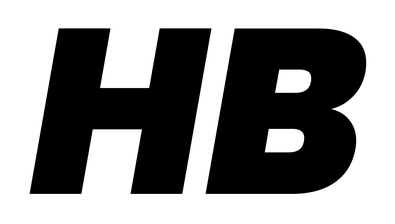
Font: Poppins-BlackItalic